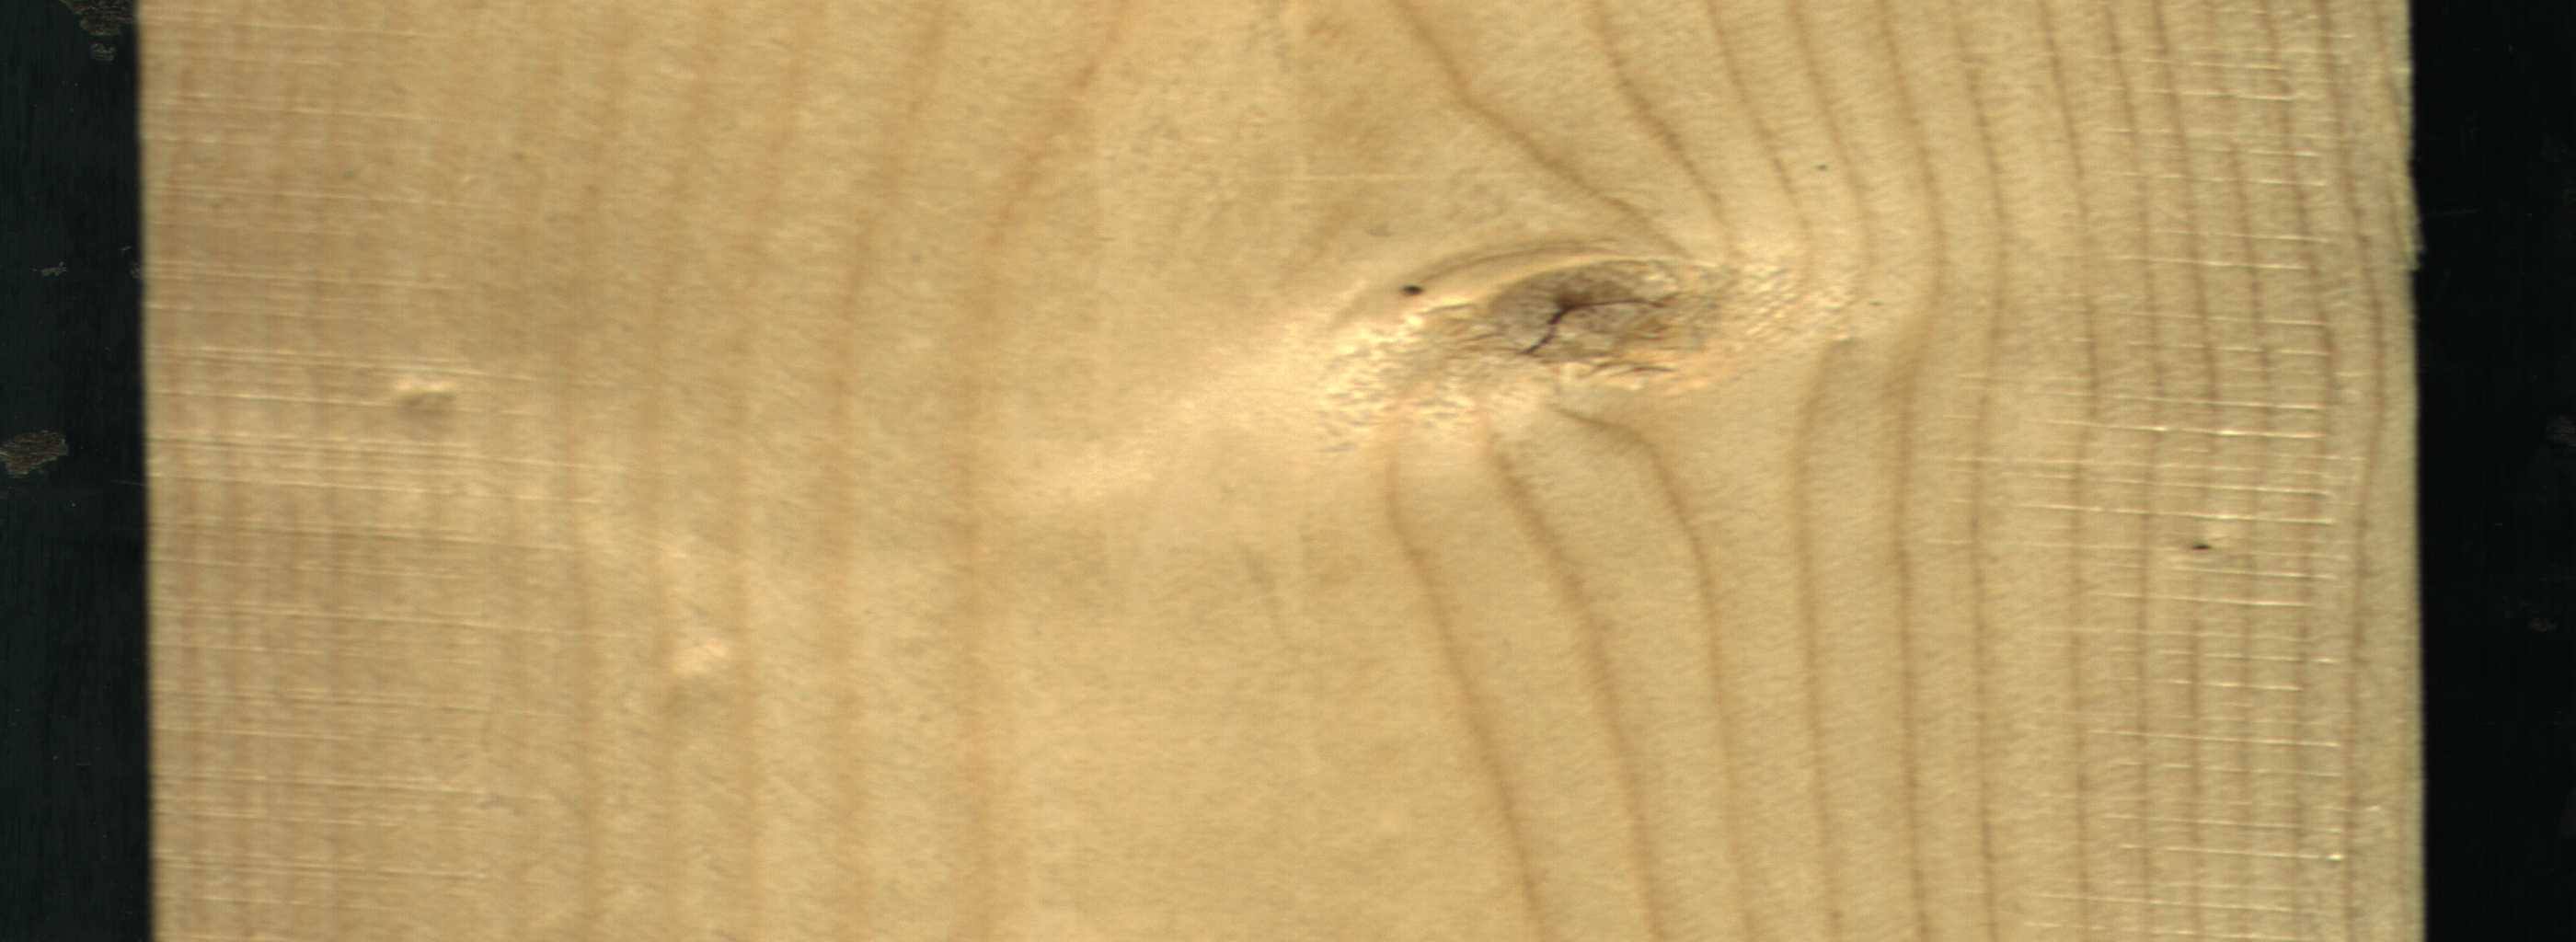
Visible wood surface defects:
Live_Knot